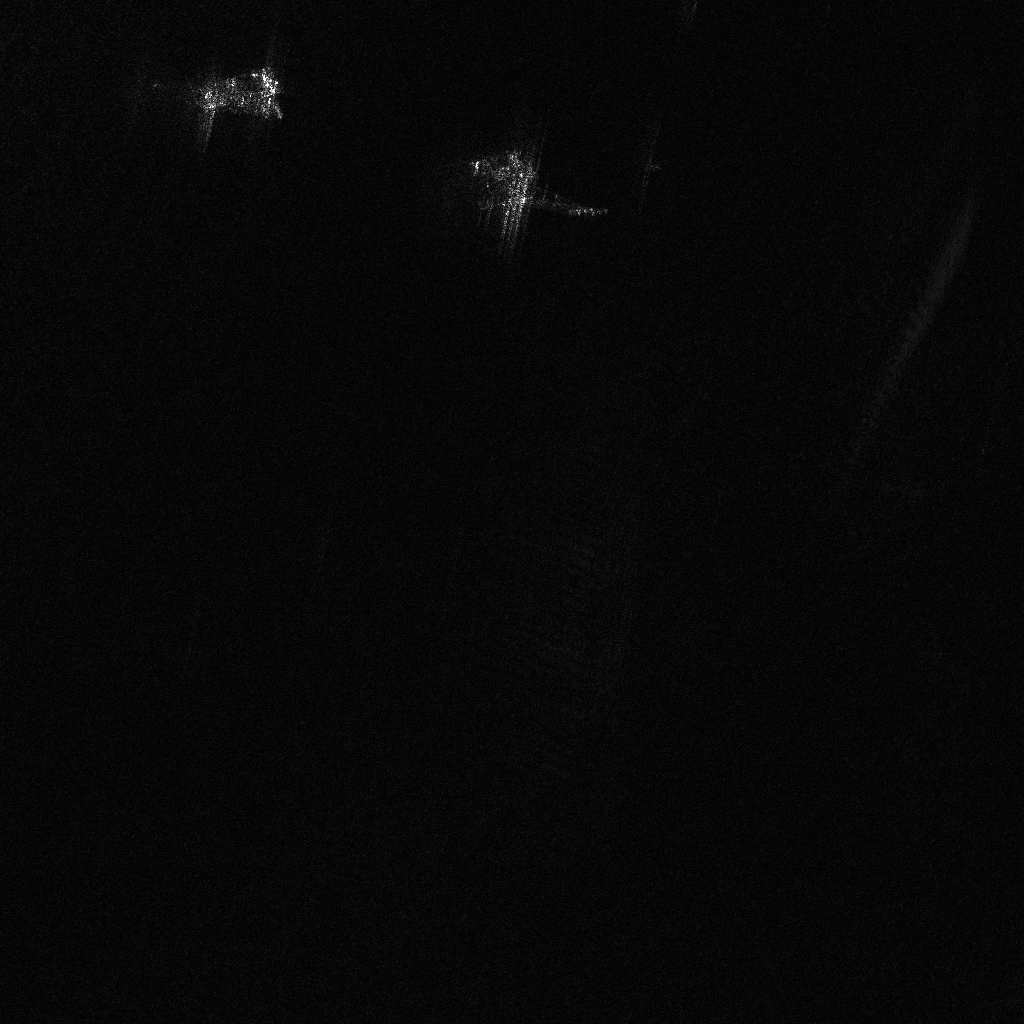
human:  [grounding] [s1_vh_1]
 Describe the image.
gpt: In the satellite image, there is  <ref>1 large container </ref> <box>[[21, 4, 25, 13, 90]]</box> located at top left,  <ref>1 large container </ref> <box>[[45, 15, 60, 20, 14]]</box> located at top.